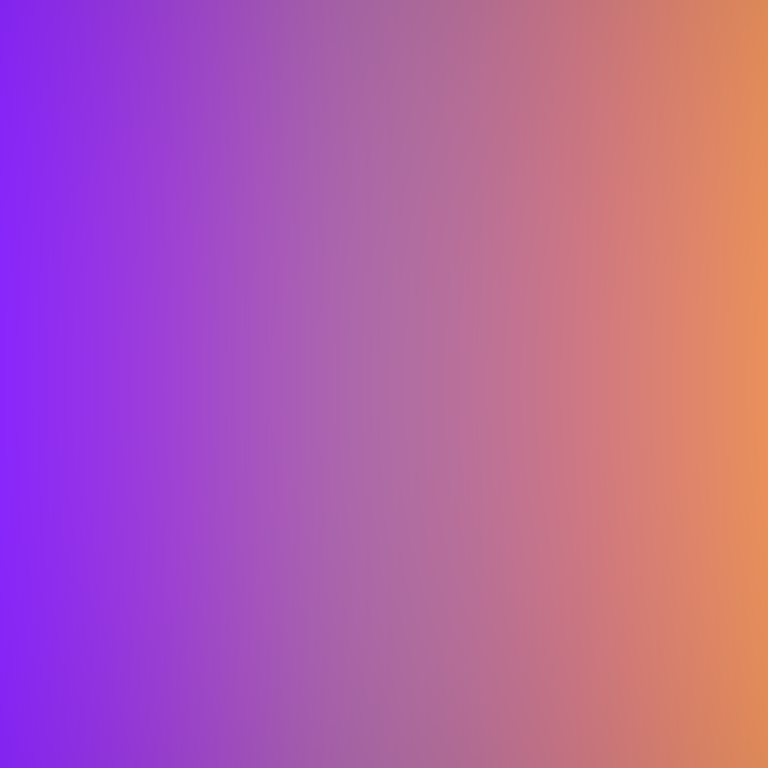
Abstract light effect, smooth gradient from violet to orange, serene atmosphere, soft glow, no room, no furniture, no objects.